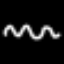
Label: squiggle